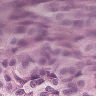
Metastatic tissue present: yes